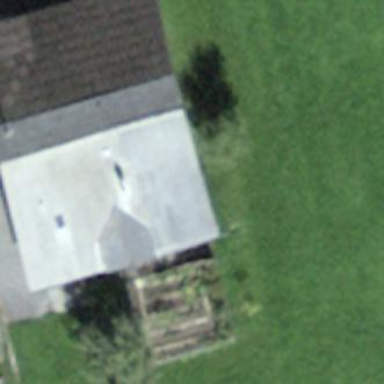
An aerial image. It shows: Farm building.